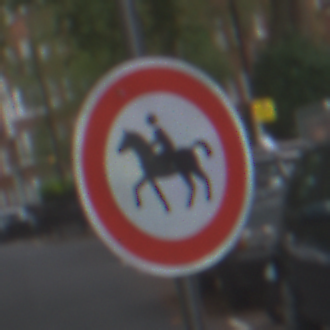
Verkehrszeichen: VerbotReiter
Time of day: MorningAfternoon
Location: Outdoor (Urban)
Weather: Overcast
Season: NotSpecified
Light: Natural